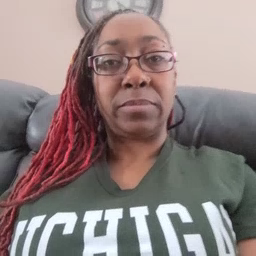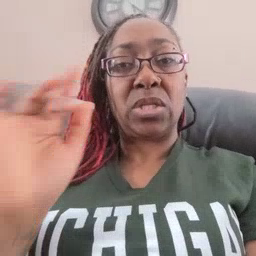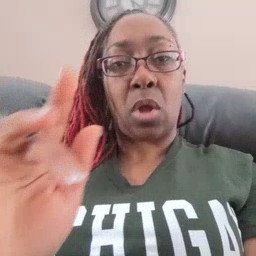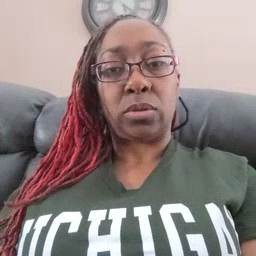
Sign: touch